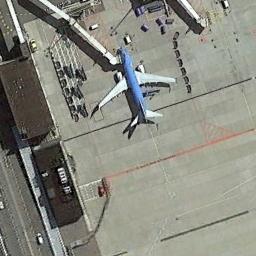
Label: airplane